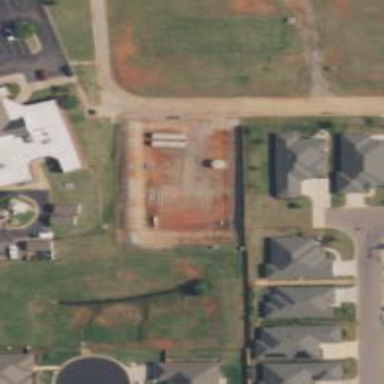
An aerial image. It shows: Storage tank with man-made structure.